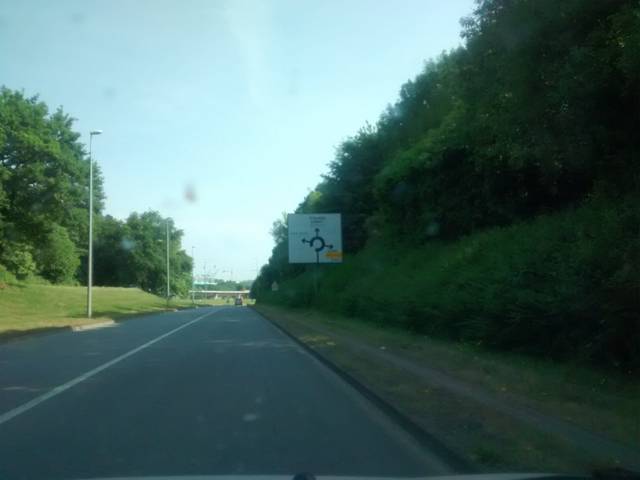
Region: France
Coordinates: 48.125, -1.621